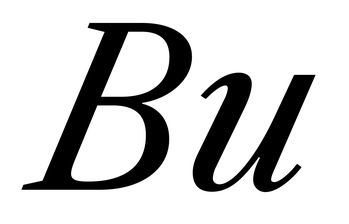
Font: LibreCaslonText-Italic_Italic